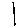
Label: line